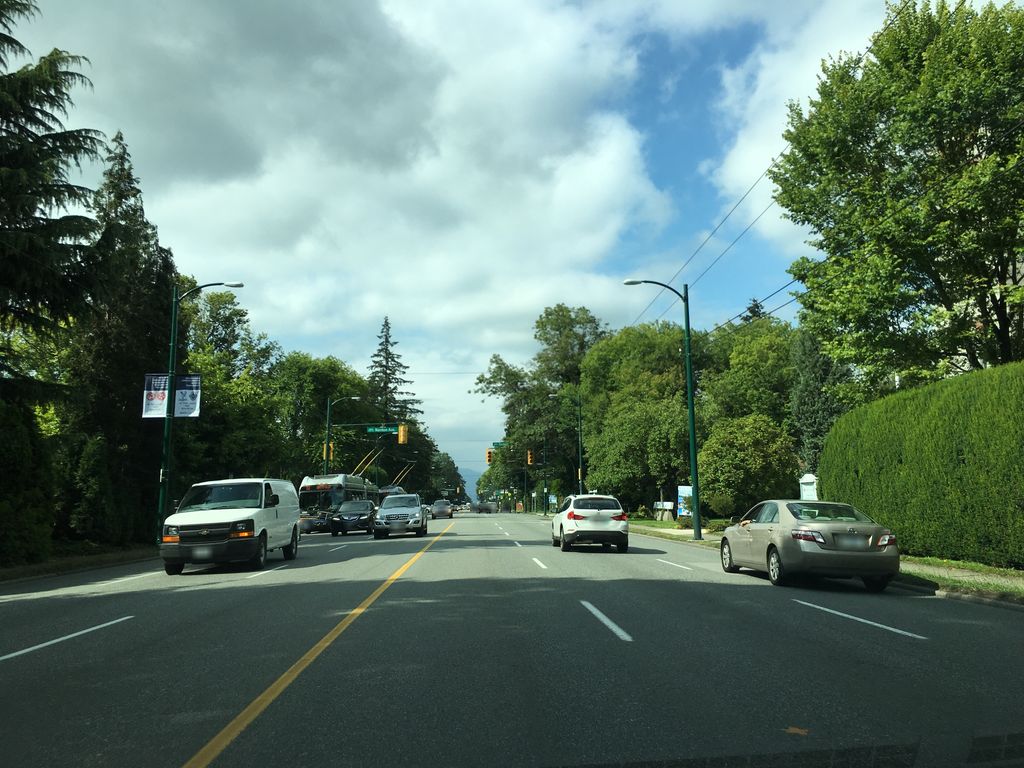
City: vancouver